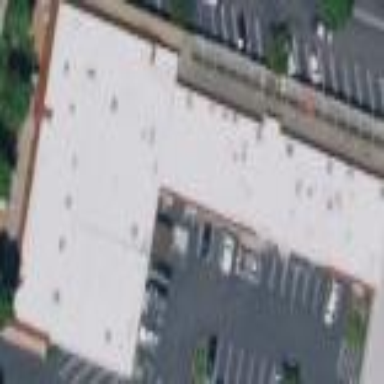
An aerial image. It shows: Retail building categorized as commercial.